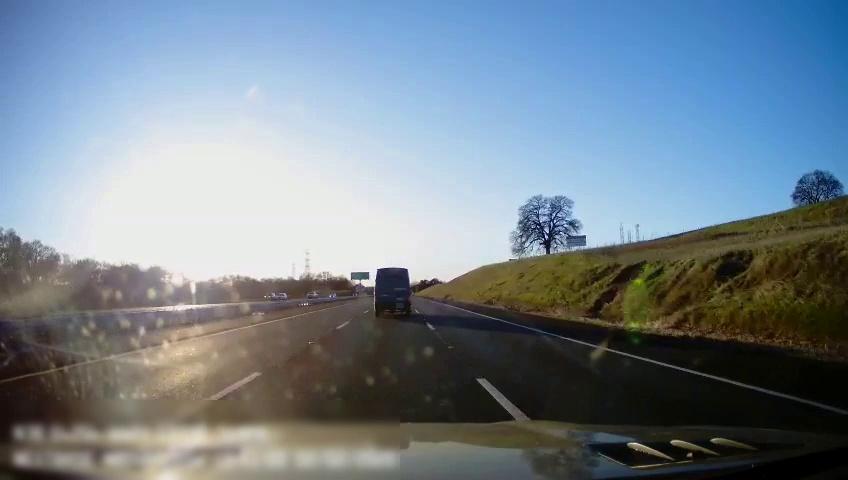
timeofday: Day
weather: Cloudy
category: Drivable Space
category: Drivable Space
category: Vehicles | Car
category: Vehicles | Truck
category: Vehicles | Van
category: Lanes | Alternate Lane
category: Lanes | Current Lane
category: Lanes | Current Lane
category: Lanes | Alternate Lane
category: Traffic | Signs